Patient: sex F, age 67
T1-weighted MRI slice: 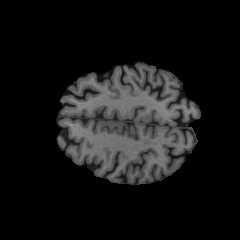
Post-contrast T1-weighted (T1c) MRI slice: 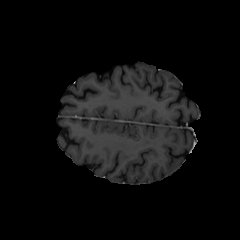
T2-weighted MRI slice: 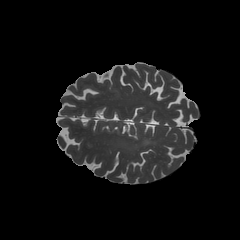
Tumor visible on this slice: yes
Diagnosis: Glioblastoma, IDH-wildtype
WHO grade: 4